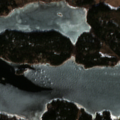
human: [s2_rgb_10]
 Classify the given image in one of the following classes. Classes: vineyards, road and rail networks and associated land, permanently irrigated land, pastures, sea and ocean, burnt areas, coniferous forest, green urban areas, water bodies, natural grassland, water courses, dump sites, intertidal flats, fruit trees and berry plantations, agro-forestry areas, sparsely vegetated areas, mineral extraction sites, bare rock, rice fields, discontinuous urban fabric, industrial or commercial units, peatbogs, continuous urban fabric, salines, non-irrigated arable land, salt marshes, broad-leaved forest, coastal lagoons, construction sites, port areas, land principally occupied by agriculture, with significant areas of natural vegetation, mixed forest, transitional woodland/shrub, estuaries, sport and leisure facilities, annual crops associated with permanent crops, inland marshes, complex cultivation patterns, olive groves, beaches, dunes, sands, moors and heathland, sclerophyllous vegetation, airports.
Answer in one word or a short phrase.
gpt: coniferous forest, mixed forest, sea and ocean